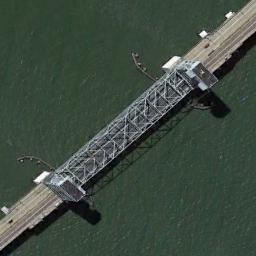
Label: bridge